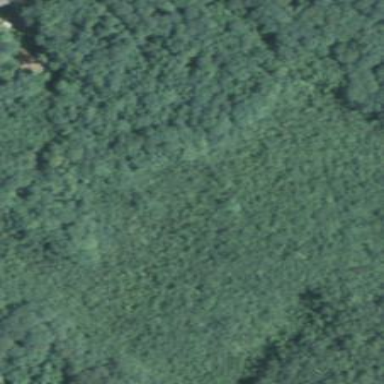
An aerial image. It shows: Mixed woodland with various types of leaves.